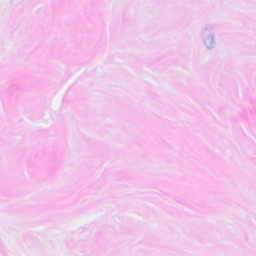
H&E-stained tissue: Breast